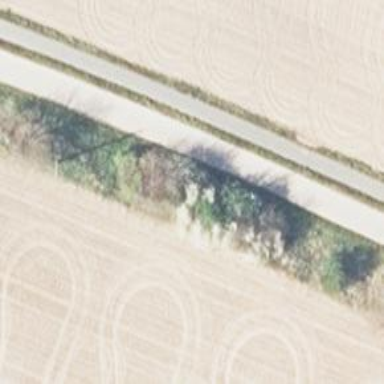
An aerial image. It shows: Row of trees in natural setting.